Question: Is there a way to achieve a menu like this using built in ios containers / layouts:

Assuming all my ui components are made programmatically. I have 5 buttons and I want them centered. I can do it myself but was wondering what sort of layout options ios offers.
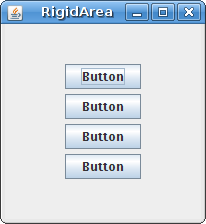
Answer: Sure, you can do that. The best solution would be to use the auto layout system, where you set constraints on the various subviews and the layout system attempts to satisfy those constraints. For example, you can specify that the four buttons should be laid out vertically with standard size and spacing (or dimensions that you specify). You can specify that they should be centered horizontally, and that the space above and below should be equal.
Some constraints can be specified visually in Xcode's .xib/storyboard editor. More complex constraints can be created in code. (People often get the idea that auto layout means no code, but that's not always true.)
Read more about auto layout in Apple's <URL>.